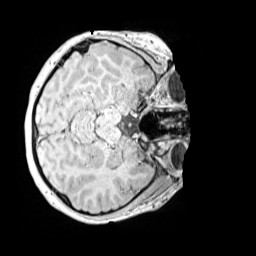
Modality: MP2RAGE
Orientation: axial
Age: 12
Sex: female
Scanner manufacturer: siemens
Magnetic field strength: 3 T
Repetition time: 4 s
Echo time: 0.00299 s